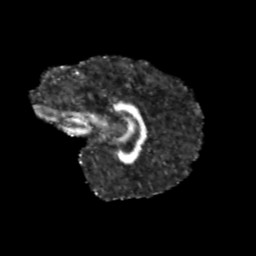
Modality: FA
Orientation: sagittal
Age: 9
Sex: male
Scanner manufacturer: siemens
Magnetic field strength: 3 T
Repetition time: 3.8 s
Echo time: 0.07 s